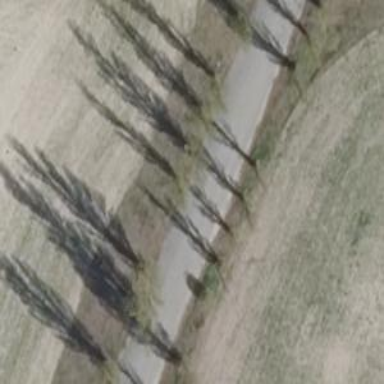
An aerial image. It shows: Row of deciduous broadleaved trees.